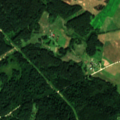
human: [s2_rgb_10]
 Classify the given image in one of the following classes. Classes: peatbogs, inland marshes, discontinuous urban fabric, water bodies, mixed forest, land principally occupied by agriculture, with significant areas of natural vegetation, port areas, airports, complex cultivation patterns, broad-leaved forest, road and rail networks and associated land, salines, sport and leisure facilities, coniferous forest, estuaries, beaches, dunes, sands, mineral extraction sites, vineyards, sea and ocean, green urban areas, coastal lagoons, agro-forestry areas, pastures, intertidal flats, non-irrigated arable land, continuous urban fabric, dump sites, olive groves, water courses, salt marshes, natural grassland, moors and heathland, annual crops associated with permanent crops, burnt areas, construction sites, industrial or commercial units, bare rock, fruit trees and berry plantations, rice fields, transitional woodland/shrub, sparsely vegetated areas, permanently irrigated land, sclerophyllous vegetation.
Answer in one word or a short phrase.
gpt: non-irrigated arable land, pastures, complex cultivation patterns, broad-leaved forest, mixed forest